Question: I have a 'JTextArea' in my panel, but it is hard to distinguish it from the background.
I tried 'setBound()' but it doesn't really help.
Screenshot of my GUI

(The textarea is next to
the 'DESCRIPTION')
Is there any way to have a clear bound around it other than changing the colour of the background? Say having a line bound like what 'JTextField' has(I put one next to 'EXPENSE' in my GUI).
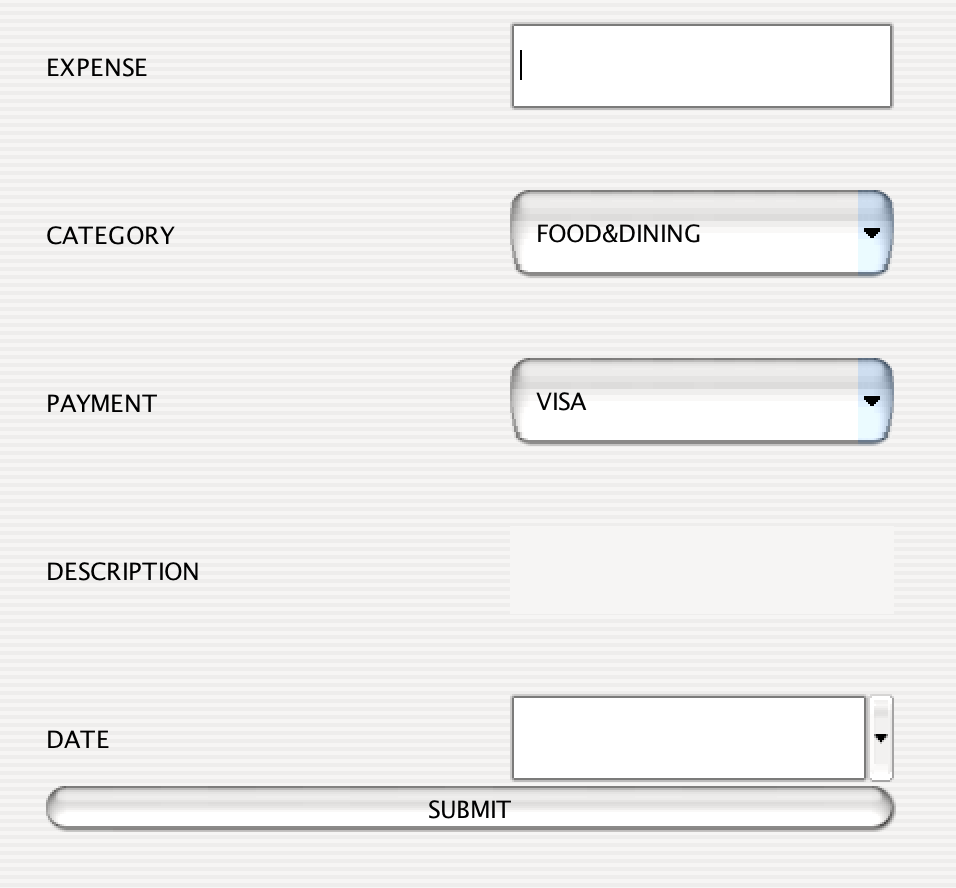
Answer: Thanks for the guys in the comment area! I put the textarea into a JScrollpane. It does create a border:
<URL>
Then I also added a line border to make it more clear.
'''
des.setBorder(BorderFactory.createLineBorder(Color.BLACK));
'''
Thanks again to Andrew Thompson, the suggestion about using 'GridBagLayout' does make everything look much better.
<URL>